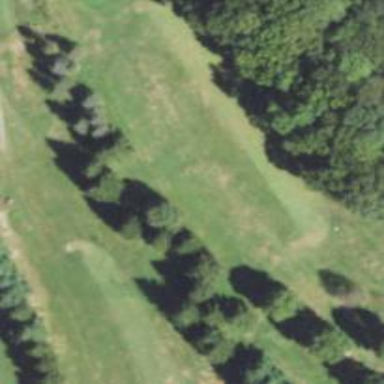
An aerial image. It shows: Grassy area designated for leisure activities. It is golf fairway utilized for the sport of golf.